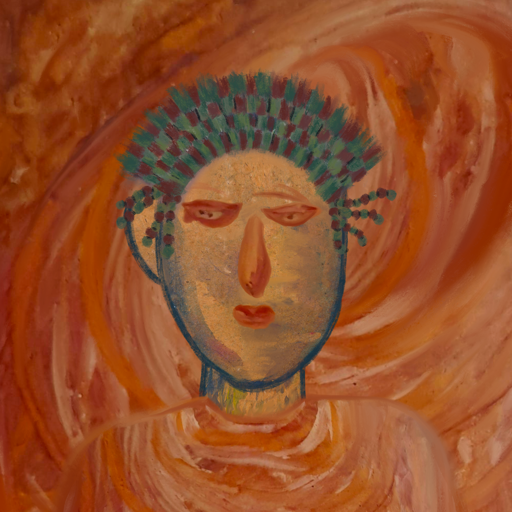
Background: Pious_Lady, Head And Neck Front: In_The_Sun, Face Front: Pious_Lady, Bust: Pious_Lady, Hair Front: Blank, Head Accessory: After_Raid_Crown, Second Necklace: Blank, Necklace: Blank, Baby: Blank